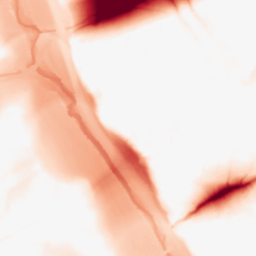
Category: morphological
Decomposition family: tophat
Decomposition parameters: size: 50
mode: black
Upsampling method: bilinear
Upsampling parameters: scale: 2
Upsampling scale: 2